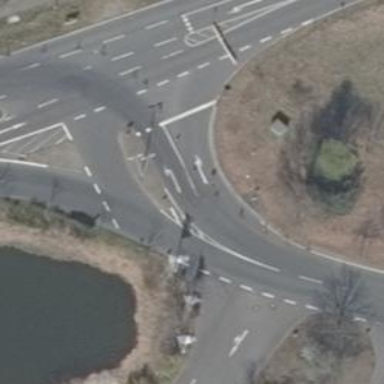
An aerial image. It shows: Road with stop sign.